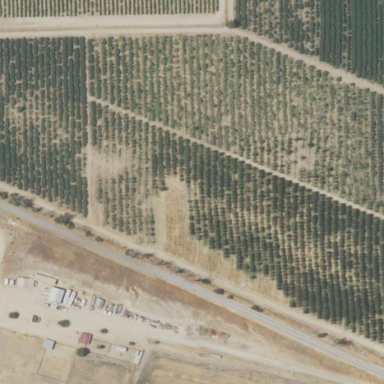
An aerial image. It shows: Orchard.